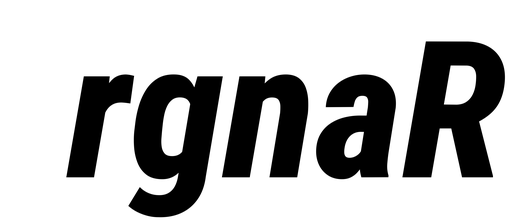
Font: Roboto-Italic_Condensed_ExtraBold_Italic